Field crop: tomato
Growth stage: 2
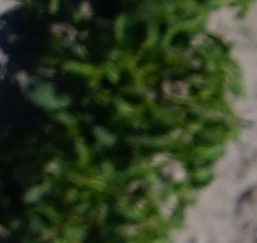
Species: tomato